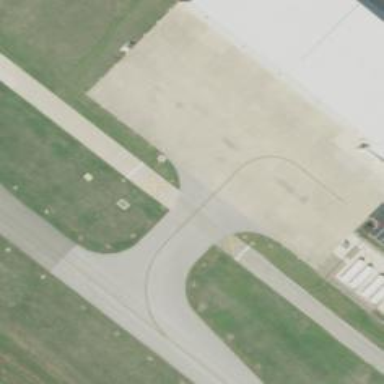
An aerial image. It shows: View of taxiway at the airport.